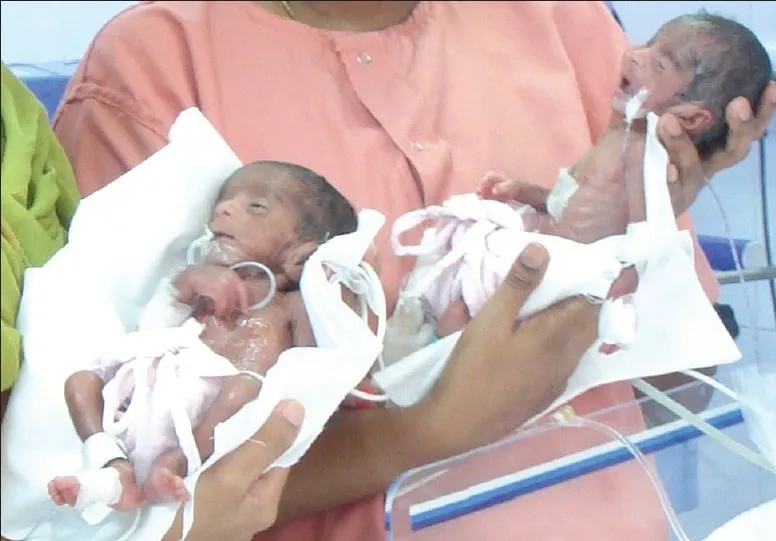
Twin I and II.
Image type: medical_photograph (other_medical_photograph)